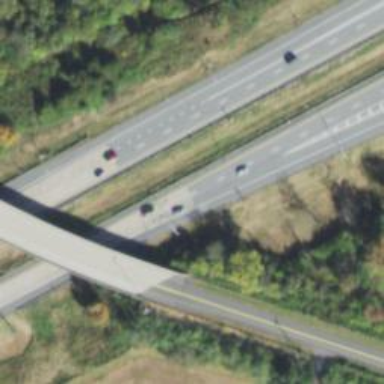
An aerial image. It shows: Motorway junction.